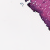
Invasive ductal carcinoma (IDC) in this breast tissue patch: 0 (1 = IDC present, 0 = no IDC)